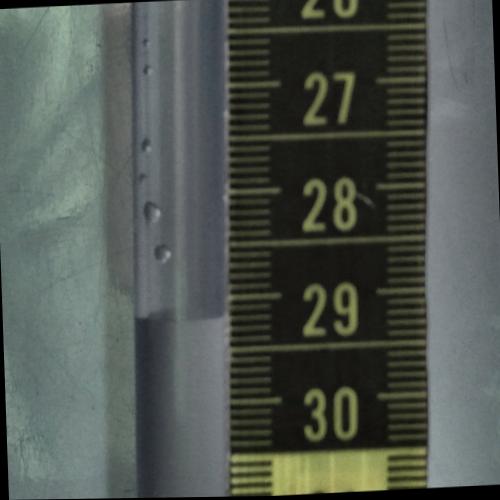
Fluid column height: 29.2 cm